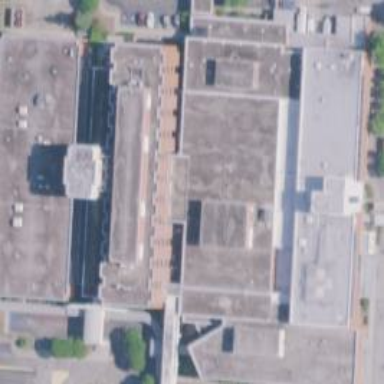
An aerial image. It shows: Hospital building.